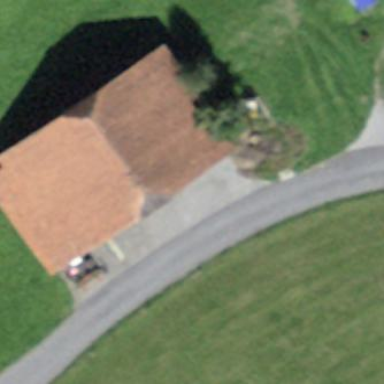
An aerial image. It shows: Barn.